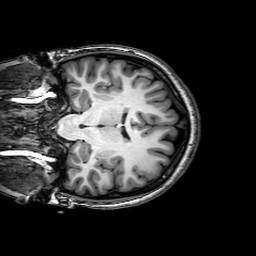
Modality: T1w
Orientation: coronal
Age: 22
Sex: female
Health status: healthy
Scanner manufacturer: philips
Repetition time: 0.008302 s
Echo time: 0.00383 s